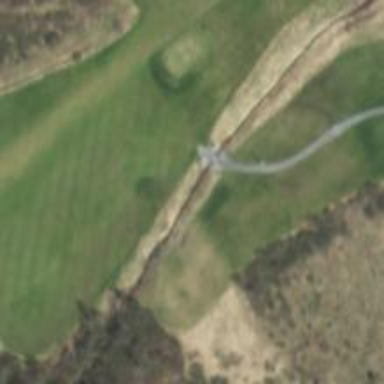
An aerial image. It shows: Path bridge used as golf cartpath.